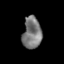
Tissue: skin
Cell type: Epithelial cells
Senescence score: 0.2643
Nuclear area (px): 587
Mean DAPI intensity: 120.673